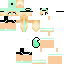
A female human skin with pale skin, wearing blonde long hair dressed in a blue tshirt and red pants, featuring a closed mouth.